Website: lowes
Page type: review-order
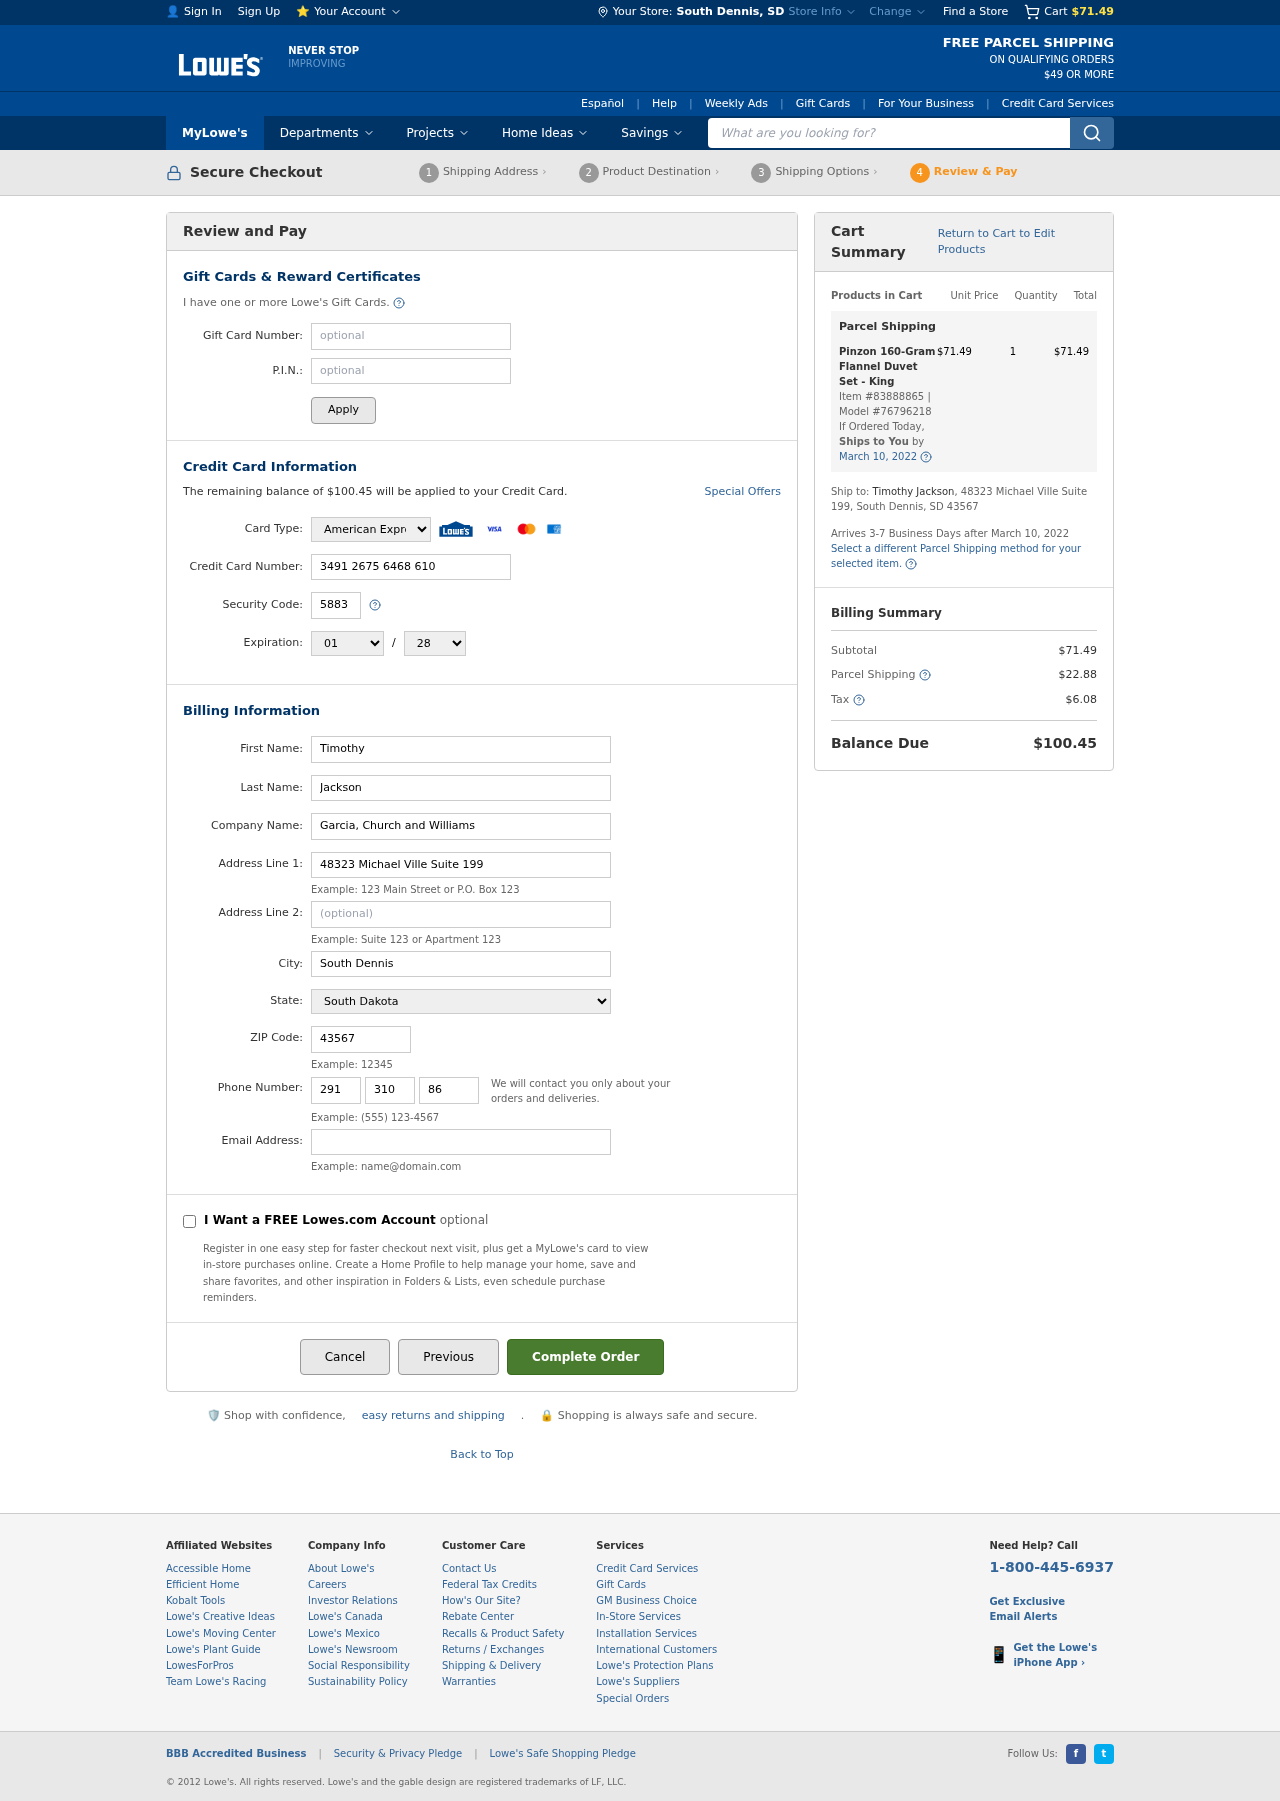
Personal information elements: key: PII_CARD_CVV
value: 5883
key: PII_CARD_EXPIRY_MONTH
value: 01
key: PII_CARD_EXPIRY_YEAR
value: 28
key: PII_CARD_NUMBER
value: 3491 2675 6468 610
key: PII_CARD_TYPE
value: American Express
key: PII_CITY
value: South Dennis
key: PII_CITY_STATE
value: South Dennis, SD
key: PII_COMPANY
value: Garcia, Church and Williams
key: PII_EMAIL
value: timothy.jackson@hotmail.com
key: PII_FIRSTNAME
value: Timothy
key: PII_LASTNAME
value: Jackson
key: PII_PHONE_AREA
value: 291
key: PII_PHONE_PREFIX
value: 310
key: PII_PHONE_SUFFIX
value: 8658
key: PII_POSTCODE
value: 43567
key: PII_STATE
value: South Dakota
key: PII_STREET
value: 48323 Michael Ville Suite 199
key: PII_STREET2
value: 48323 Michael Ville Suite 199
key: PII_FULLNAME2
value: Timothy Jackson
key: PII_STATE_ABBR
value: SD
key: PII_POSTCODE_FULL
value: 43567
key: PII_CITY_STATE_ZIP
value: South Dennis, SD 43567
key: PII_POSTCODE_NUMERIC
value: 43567
Product elements: key: PRODUCT1_NAME
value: Pinzon 160-Gram Flannel Duvet Set - King
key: PRODUCT1_PRICE
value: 71.49
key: PRODUCT1_QUANTITY
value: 1
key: PRODUCT1_ITEM_NUMBER
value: Item #83888865
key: PRODUCT1_MODEL_NUMBER
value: Model #76796218
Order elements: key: ORDER_SUBTOTAL
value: $71.49
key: ORDER_BALANCE_DUE
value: $100.45
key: ORDER_SHIPPING_DATE
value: March 10, 2022
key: ORDER_ITEM_TOTAL
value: $71.49
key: ORDER_SHIPPING_DATE2
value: March 10, 2022
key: ORDER_SHIPPING_COST
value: $22.88
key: ORDER_TAX
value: $6.08
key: ORDER_TOTAL
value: $100.45
Search elements: key: HEADER_SEARCH
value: What are you looking for?